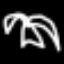
Label: palm tree